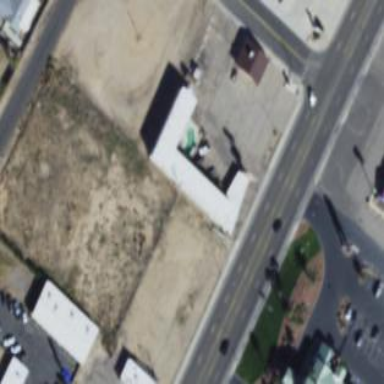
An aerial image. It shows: Building that is motel.